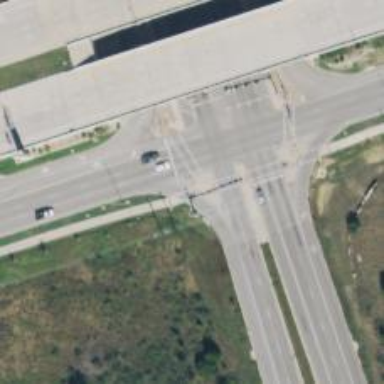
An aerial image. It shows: Asphalt road with secondary link designation.